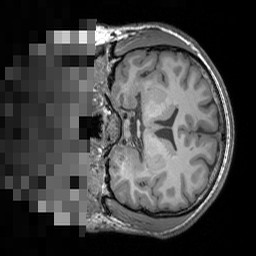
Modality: T1w
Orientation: coronal
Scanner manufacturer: siemens
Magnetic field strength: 3 T
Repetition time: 1.5 s
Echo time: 0.00291 s